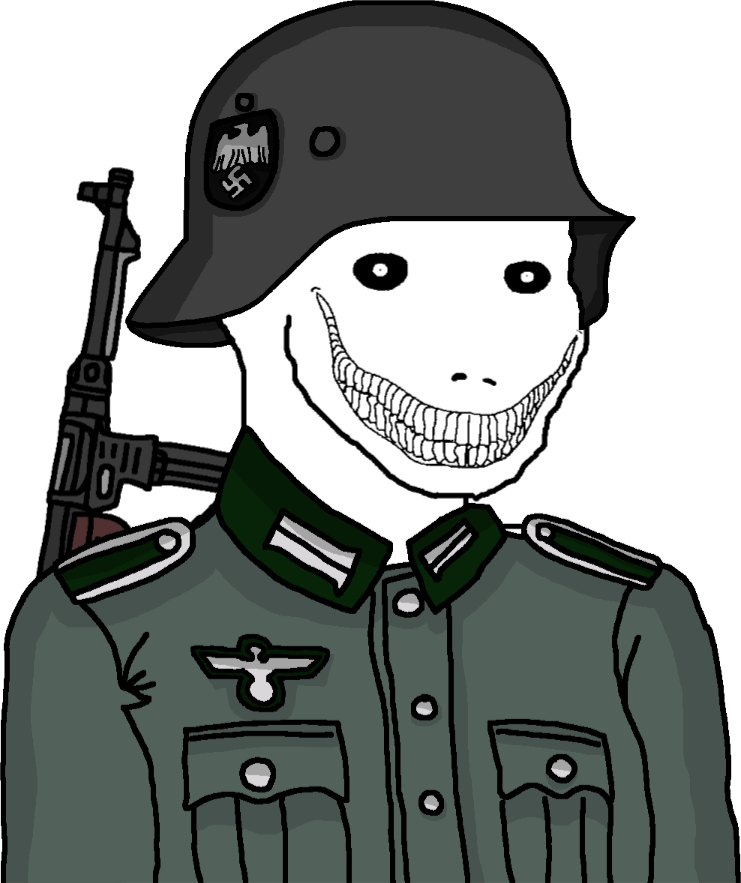
Label: 5_Oomer